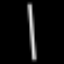
Label: line